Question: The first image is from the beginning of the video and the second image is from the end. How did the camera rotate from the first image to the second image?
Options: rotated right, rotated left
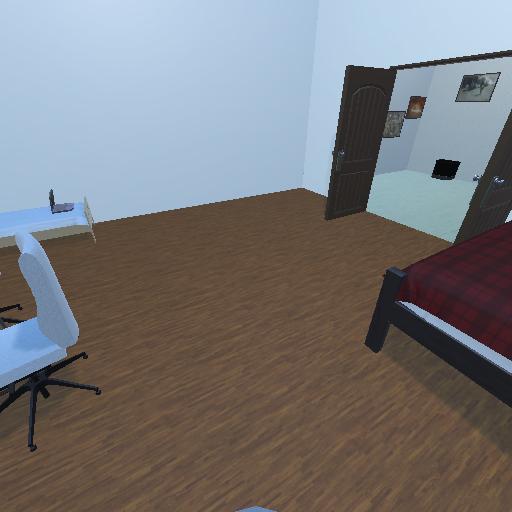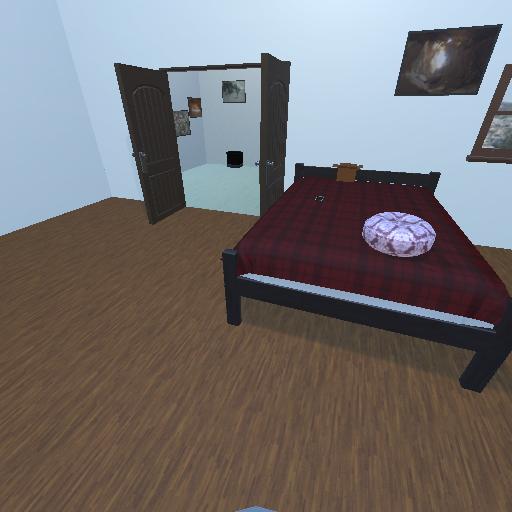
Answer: rotated right